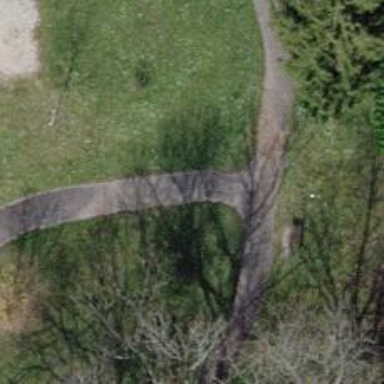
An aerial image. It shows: Paved path.